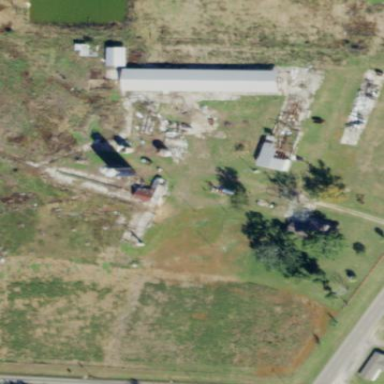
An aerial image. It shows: Dairy farmyard.